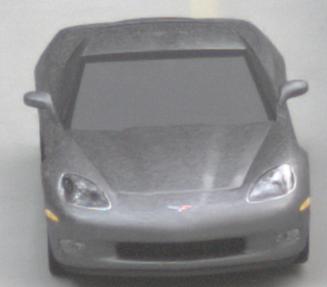
Make: Chevrolet
Model: Corvette Coupé
Detailed model: Corvette (C6) Coupé
Model produced from: 2005/02
Model produced until: 2008/03
Doors: 3
Color: gray
Road condition: wet road
Daytime: sunrise or sunset
Contrast: medium contrast